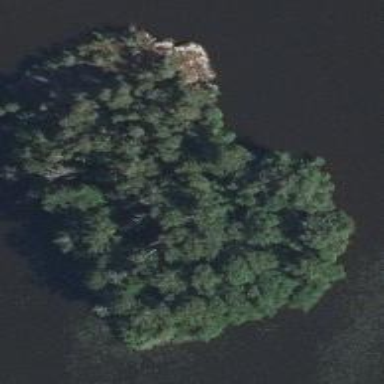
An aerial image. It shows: Nature reserve located on islet.